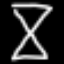
Label: hourglass